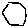
Label: hexagon